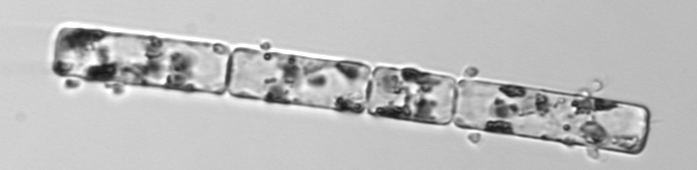
Label: Guinardia_delicatula